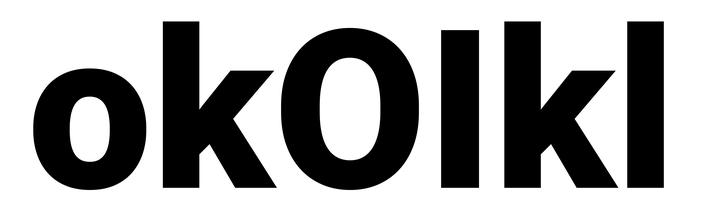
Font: Roboto_Black